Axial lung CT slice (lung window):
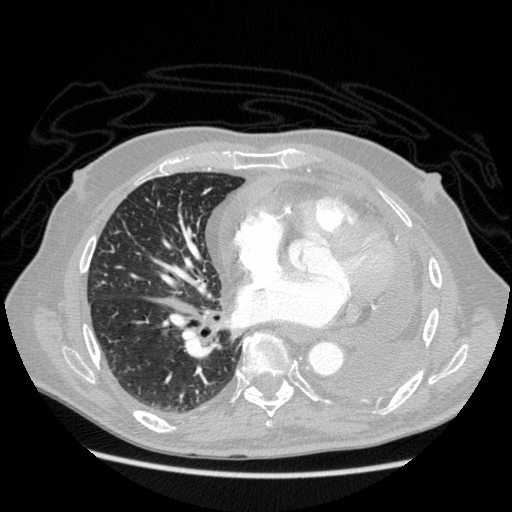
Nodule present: no